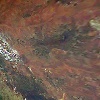
Label: land